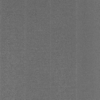
Label: dusty